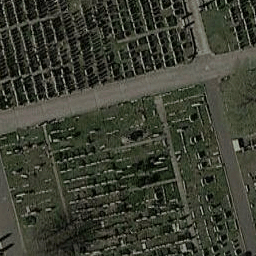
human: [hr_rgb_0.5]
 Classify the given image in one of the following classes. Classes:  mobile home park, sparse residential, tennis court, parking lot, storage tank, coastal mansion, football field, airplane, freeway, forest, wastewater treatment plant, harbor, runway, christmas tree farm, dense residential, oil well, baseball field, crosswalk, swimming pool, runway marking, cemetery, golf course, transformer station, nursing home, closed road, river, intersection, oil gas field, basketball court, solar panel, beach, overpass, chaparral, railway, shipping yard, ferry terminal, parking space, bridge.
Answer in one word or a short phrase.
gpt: cemetery